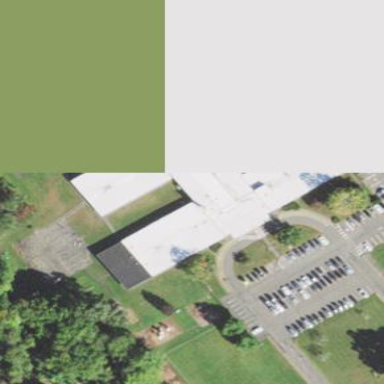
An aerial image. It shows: School.